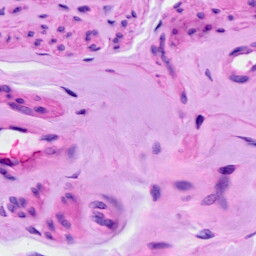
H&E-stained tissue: Ovarian